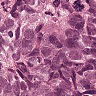
Metastatic tissue present: yes